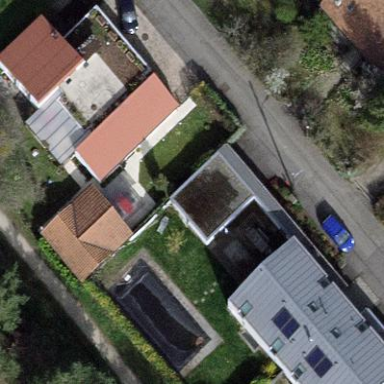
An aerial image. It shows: Garden enclosed by fence.